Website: apple
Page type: address-validator
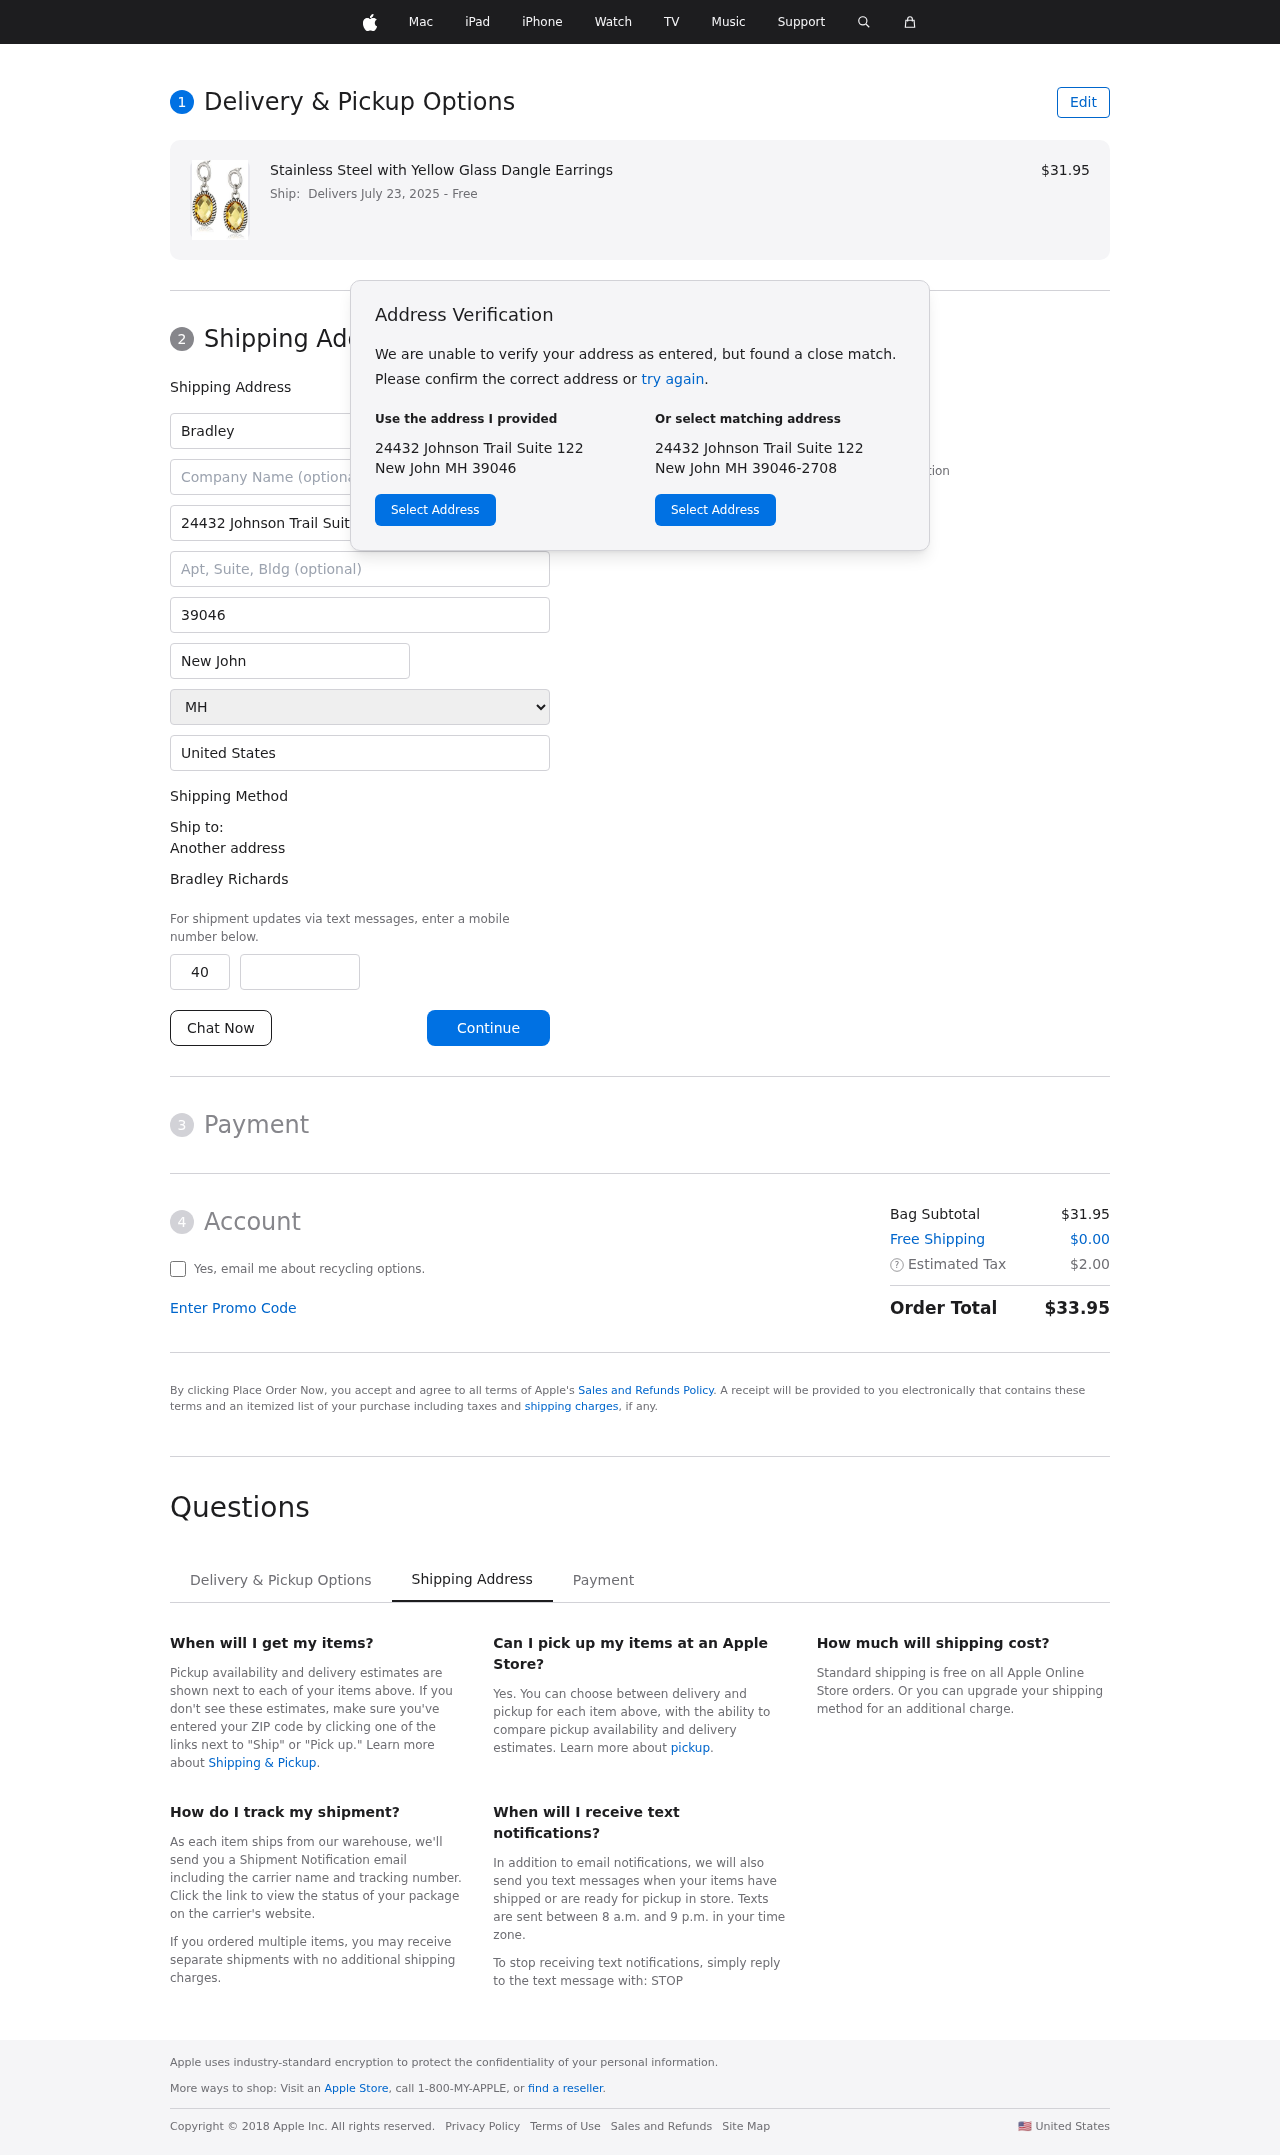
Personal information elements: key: PII_CITY
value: New John
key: PII_COUNTRY
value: United States
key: PII_FIRSTNAME
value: Bradley
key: PII_FULLNAME
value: Bradley Richards
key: PII_LASTNAME
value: Richards
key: PII_PHONE_AREA
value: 409
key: PII_PHONE_SUFFIX
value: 6811
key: PII_POSTCODE
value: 39046
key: PII_STATE
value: MH
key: PII_STREET
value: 24432 Johnson Trail Suite 122
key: PII_CITY_STATE_ZIP
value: New John MH 39046
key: PII_STATE_ABBR
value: MH
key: PII_POSTCODE_FULL
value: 39046
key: PII_POSTCODE_NUMERIC
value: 39046
Product elements: key: PRODUCT1_NAME
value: Stainless Steel with Yellow Glass Dangle Earrings
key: PRODUCT1_PRICE
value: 31.95
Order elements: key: ORDER_DELIVERY_DATE
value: Delivers July 23, 2025
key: ORDER_SUBTOTAL
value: $31.95
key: ORDER_SHIPPING_COST
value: $0.00
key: ORDER_TAX
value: $2.00
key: ORDER_TOTAL
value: $33.95